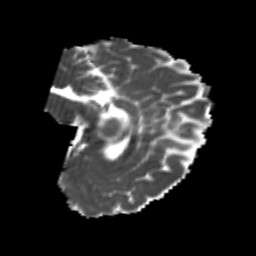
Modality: MD
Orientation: sagittal
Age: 24
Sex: female
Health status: healthy
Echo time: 0.074 s